Question: I have a facebook application and i did all the needed things to create an application while submit of the particular action, i get the error as follows
'''
{
"data": [
],
"paging": {
"next": "https://graph.facebook.com/me/samarulraj:cook?movie=http%3A%2F%2Fwww.yadhavan.com%2F&access_token=myaccesstoken&offset=25&limit=25"
}
}
'''
and while submitting i get as follows

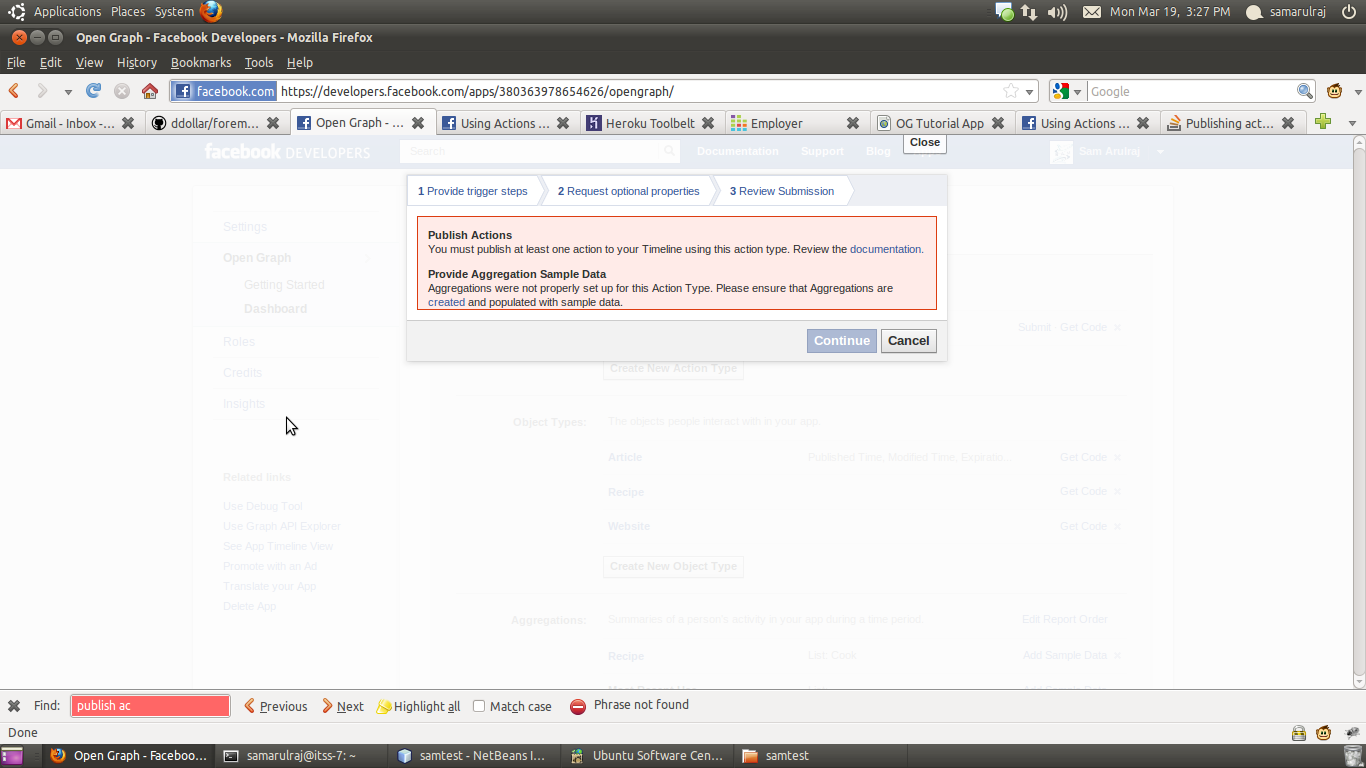
Answer: Follow the error messages and do what they say you need to do:
- - -
You should (re?)read documentation on OpenGraph:
- <URL>